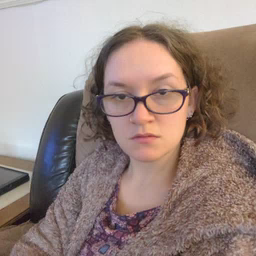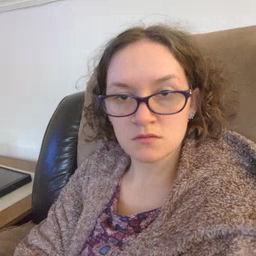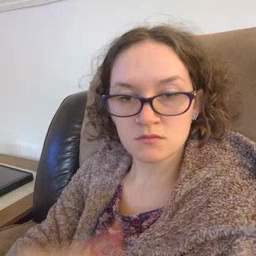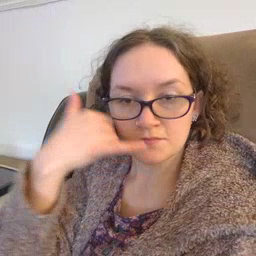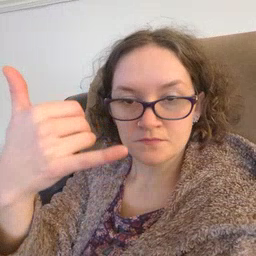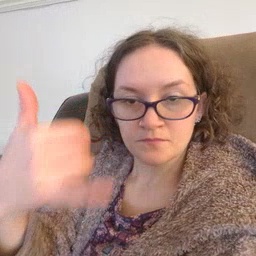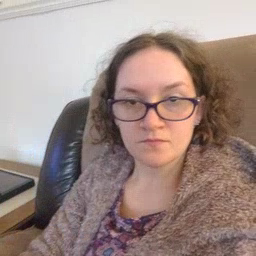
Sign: callonphone